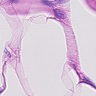
Metastatic tissue present: no